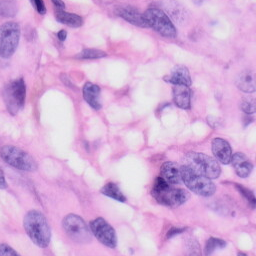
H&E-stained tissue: Skin